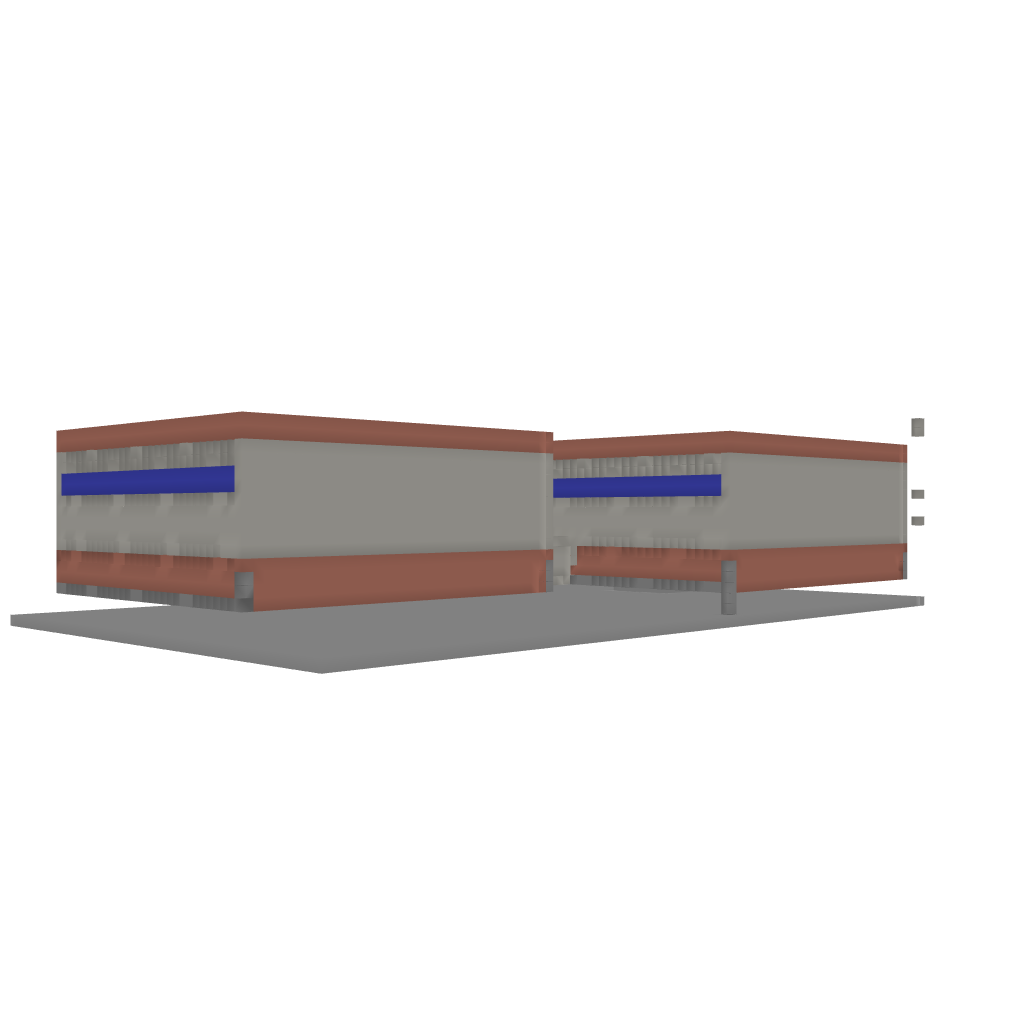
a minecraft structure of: ThePvp